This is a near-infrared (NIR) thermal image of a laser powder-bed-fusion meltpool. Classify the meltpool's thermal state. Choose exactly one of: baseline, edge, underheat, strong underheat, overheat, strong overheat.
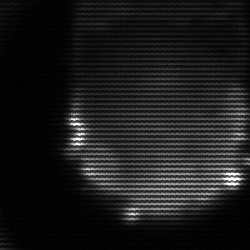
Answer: edge